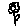
Label: flower